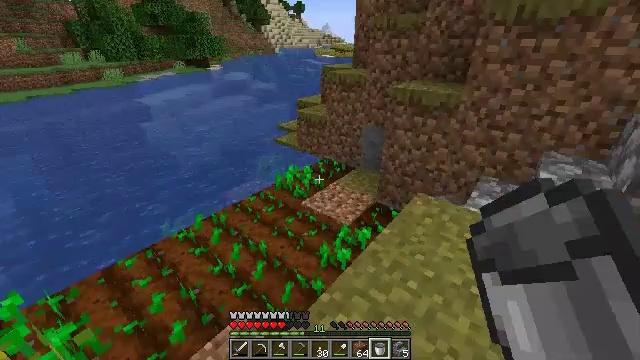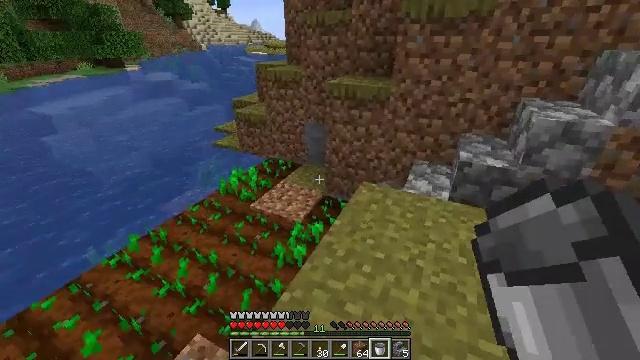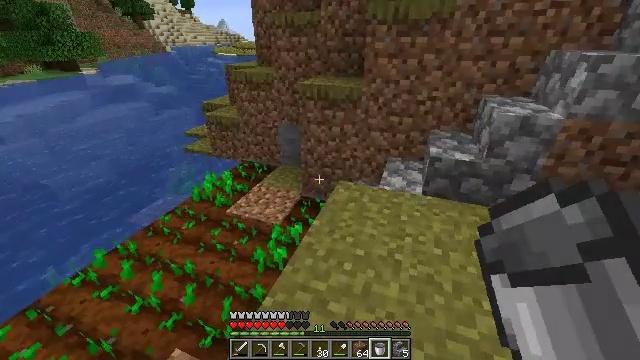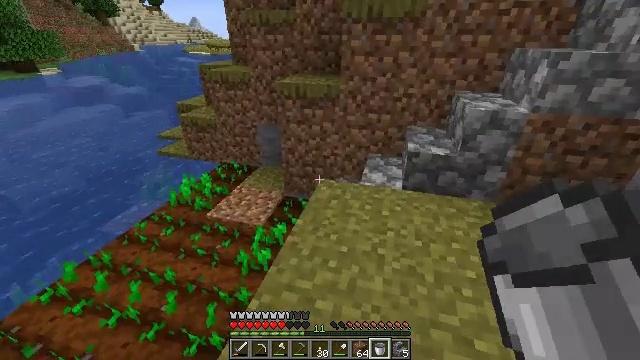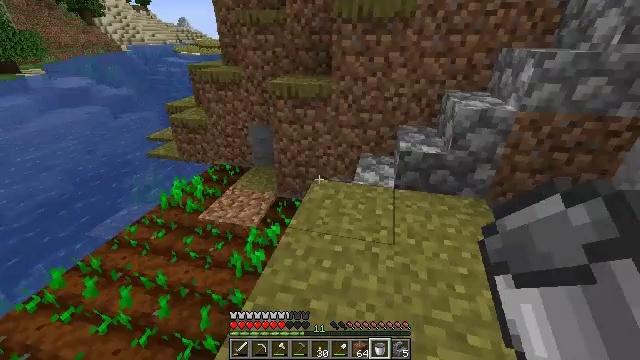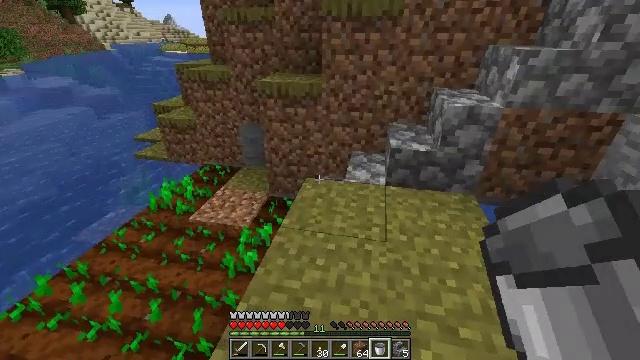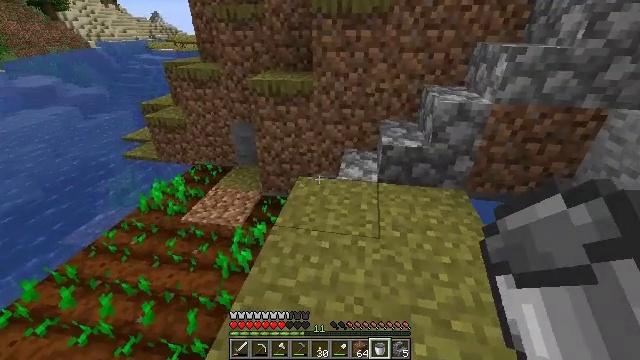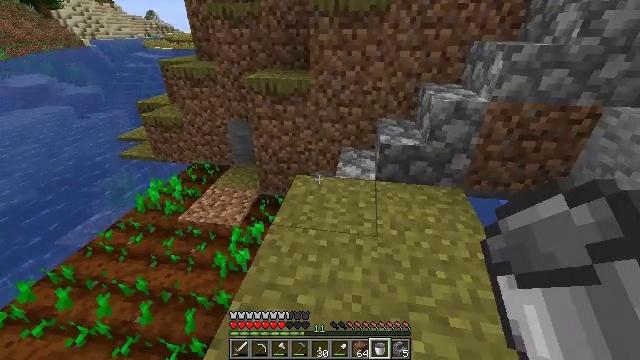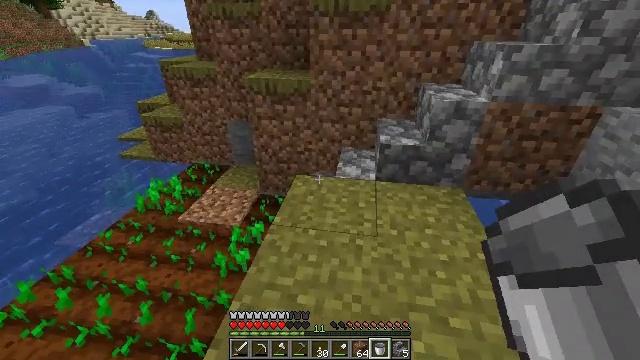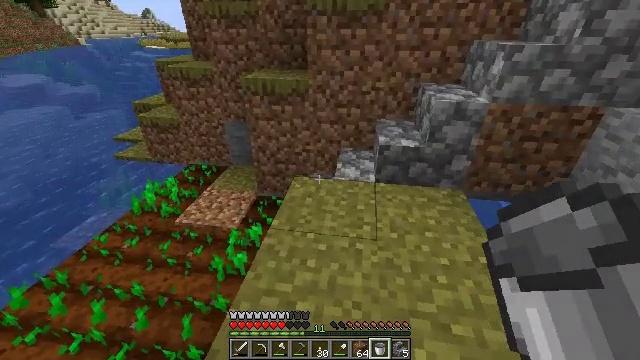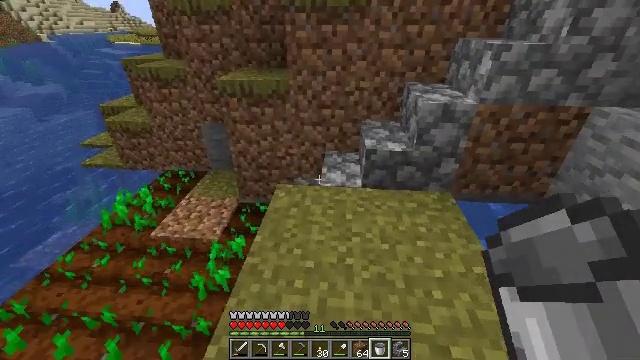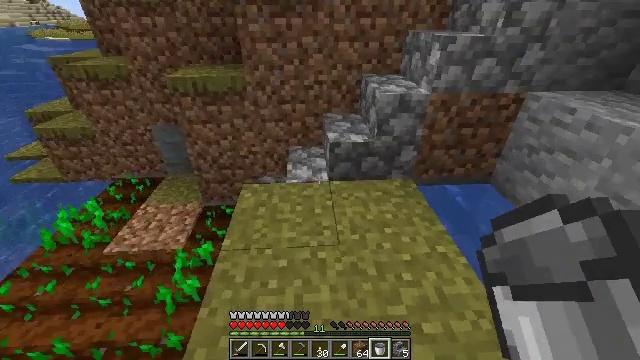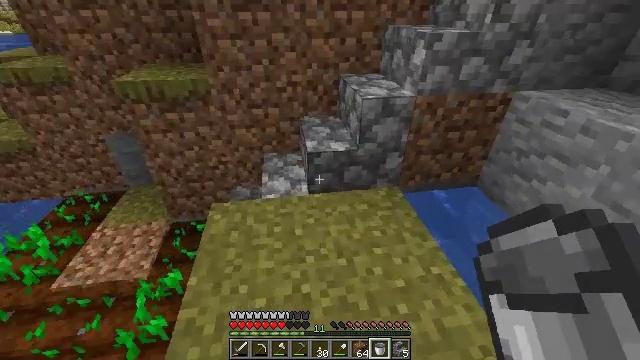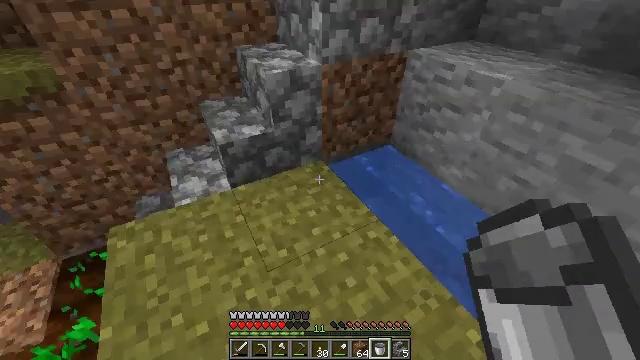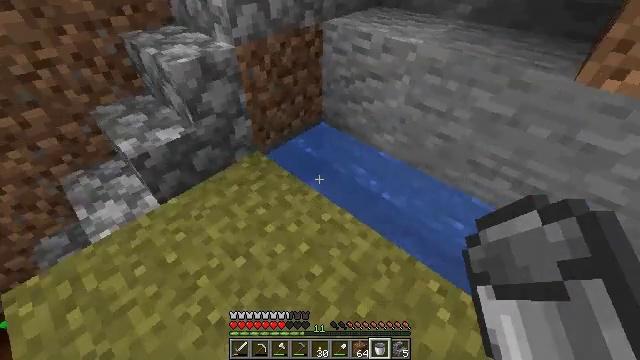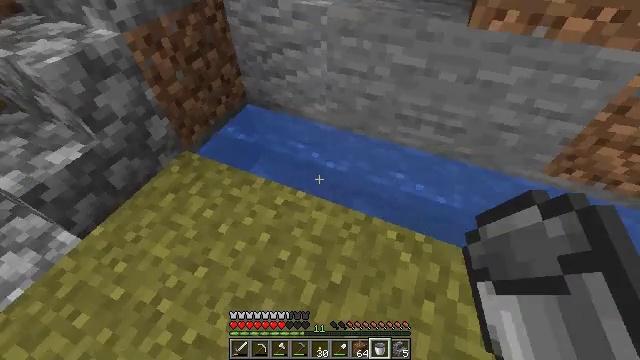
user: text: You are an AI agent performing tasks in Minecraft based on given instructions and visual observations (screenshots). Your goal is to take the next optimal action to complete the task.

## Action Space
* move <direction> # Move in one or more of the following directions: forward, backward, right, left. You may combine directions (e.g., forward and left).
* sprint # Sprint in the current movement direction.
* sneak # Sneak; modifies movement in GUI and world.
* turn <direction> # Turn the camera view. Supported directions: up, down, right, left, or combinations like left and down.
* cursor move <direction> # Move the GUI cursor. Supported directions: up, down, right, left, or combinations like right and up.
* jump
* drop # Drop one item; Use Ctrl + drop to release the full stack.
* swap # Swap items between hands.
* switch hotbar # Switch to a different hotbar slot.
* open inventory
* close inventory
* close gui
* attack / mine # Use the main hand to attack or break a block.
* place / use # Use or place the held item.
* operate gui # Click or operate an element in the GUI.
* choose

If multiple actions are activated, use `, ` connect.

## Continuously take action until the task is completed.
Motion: motion action
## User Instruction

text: Mine dirt from the ground.
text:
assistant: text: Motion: turn right
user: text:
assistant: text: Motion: turn right
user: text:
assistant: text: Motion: turn right
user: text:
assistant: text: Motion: turn right
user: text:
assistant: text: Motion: turn right
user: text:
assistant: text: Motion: turn right
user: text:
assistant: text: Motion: no_op
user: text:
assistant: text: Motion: no_op
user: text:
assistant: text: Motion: move forward
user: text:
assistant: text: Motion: move forward, turn right
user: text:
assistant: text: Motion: move forward, turn right and down
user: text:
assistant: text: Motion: move forward, turn right and down
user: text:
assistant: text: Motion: move forward, turn right and down
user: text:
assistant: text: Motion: turn right and down
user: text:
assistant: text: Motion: turn right and down
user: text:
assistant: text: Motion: turn right and down
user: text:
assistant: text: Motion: turn right
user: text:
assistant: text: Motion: no_op
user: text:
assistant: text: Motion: no_op
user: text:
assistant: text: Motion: no_op
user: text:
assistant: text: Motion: no_op
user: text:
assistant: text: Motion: no_op
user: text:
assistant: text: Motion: turn left
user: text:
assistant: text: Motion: turn left
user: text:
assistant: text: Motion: turn left and up
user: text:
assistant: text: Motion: turn left and up
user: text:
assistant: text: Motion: turn left and up
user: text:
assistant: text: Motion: turn left
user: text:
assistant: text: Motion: turn left
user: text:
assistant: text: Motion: no_op